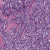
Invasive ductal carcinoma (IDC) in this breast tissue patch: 1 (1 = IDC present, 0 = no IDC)